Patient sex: F
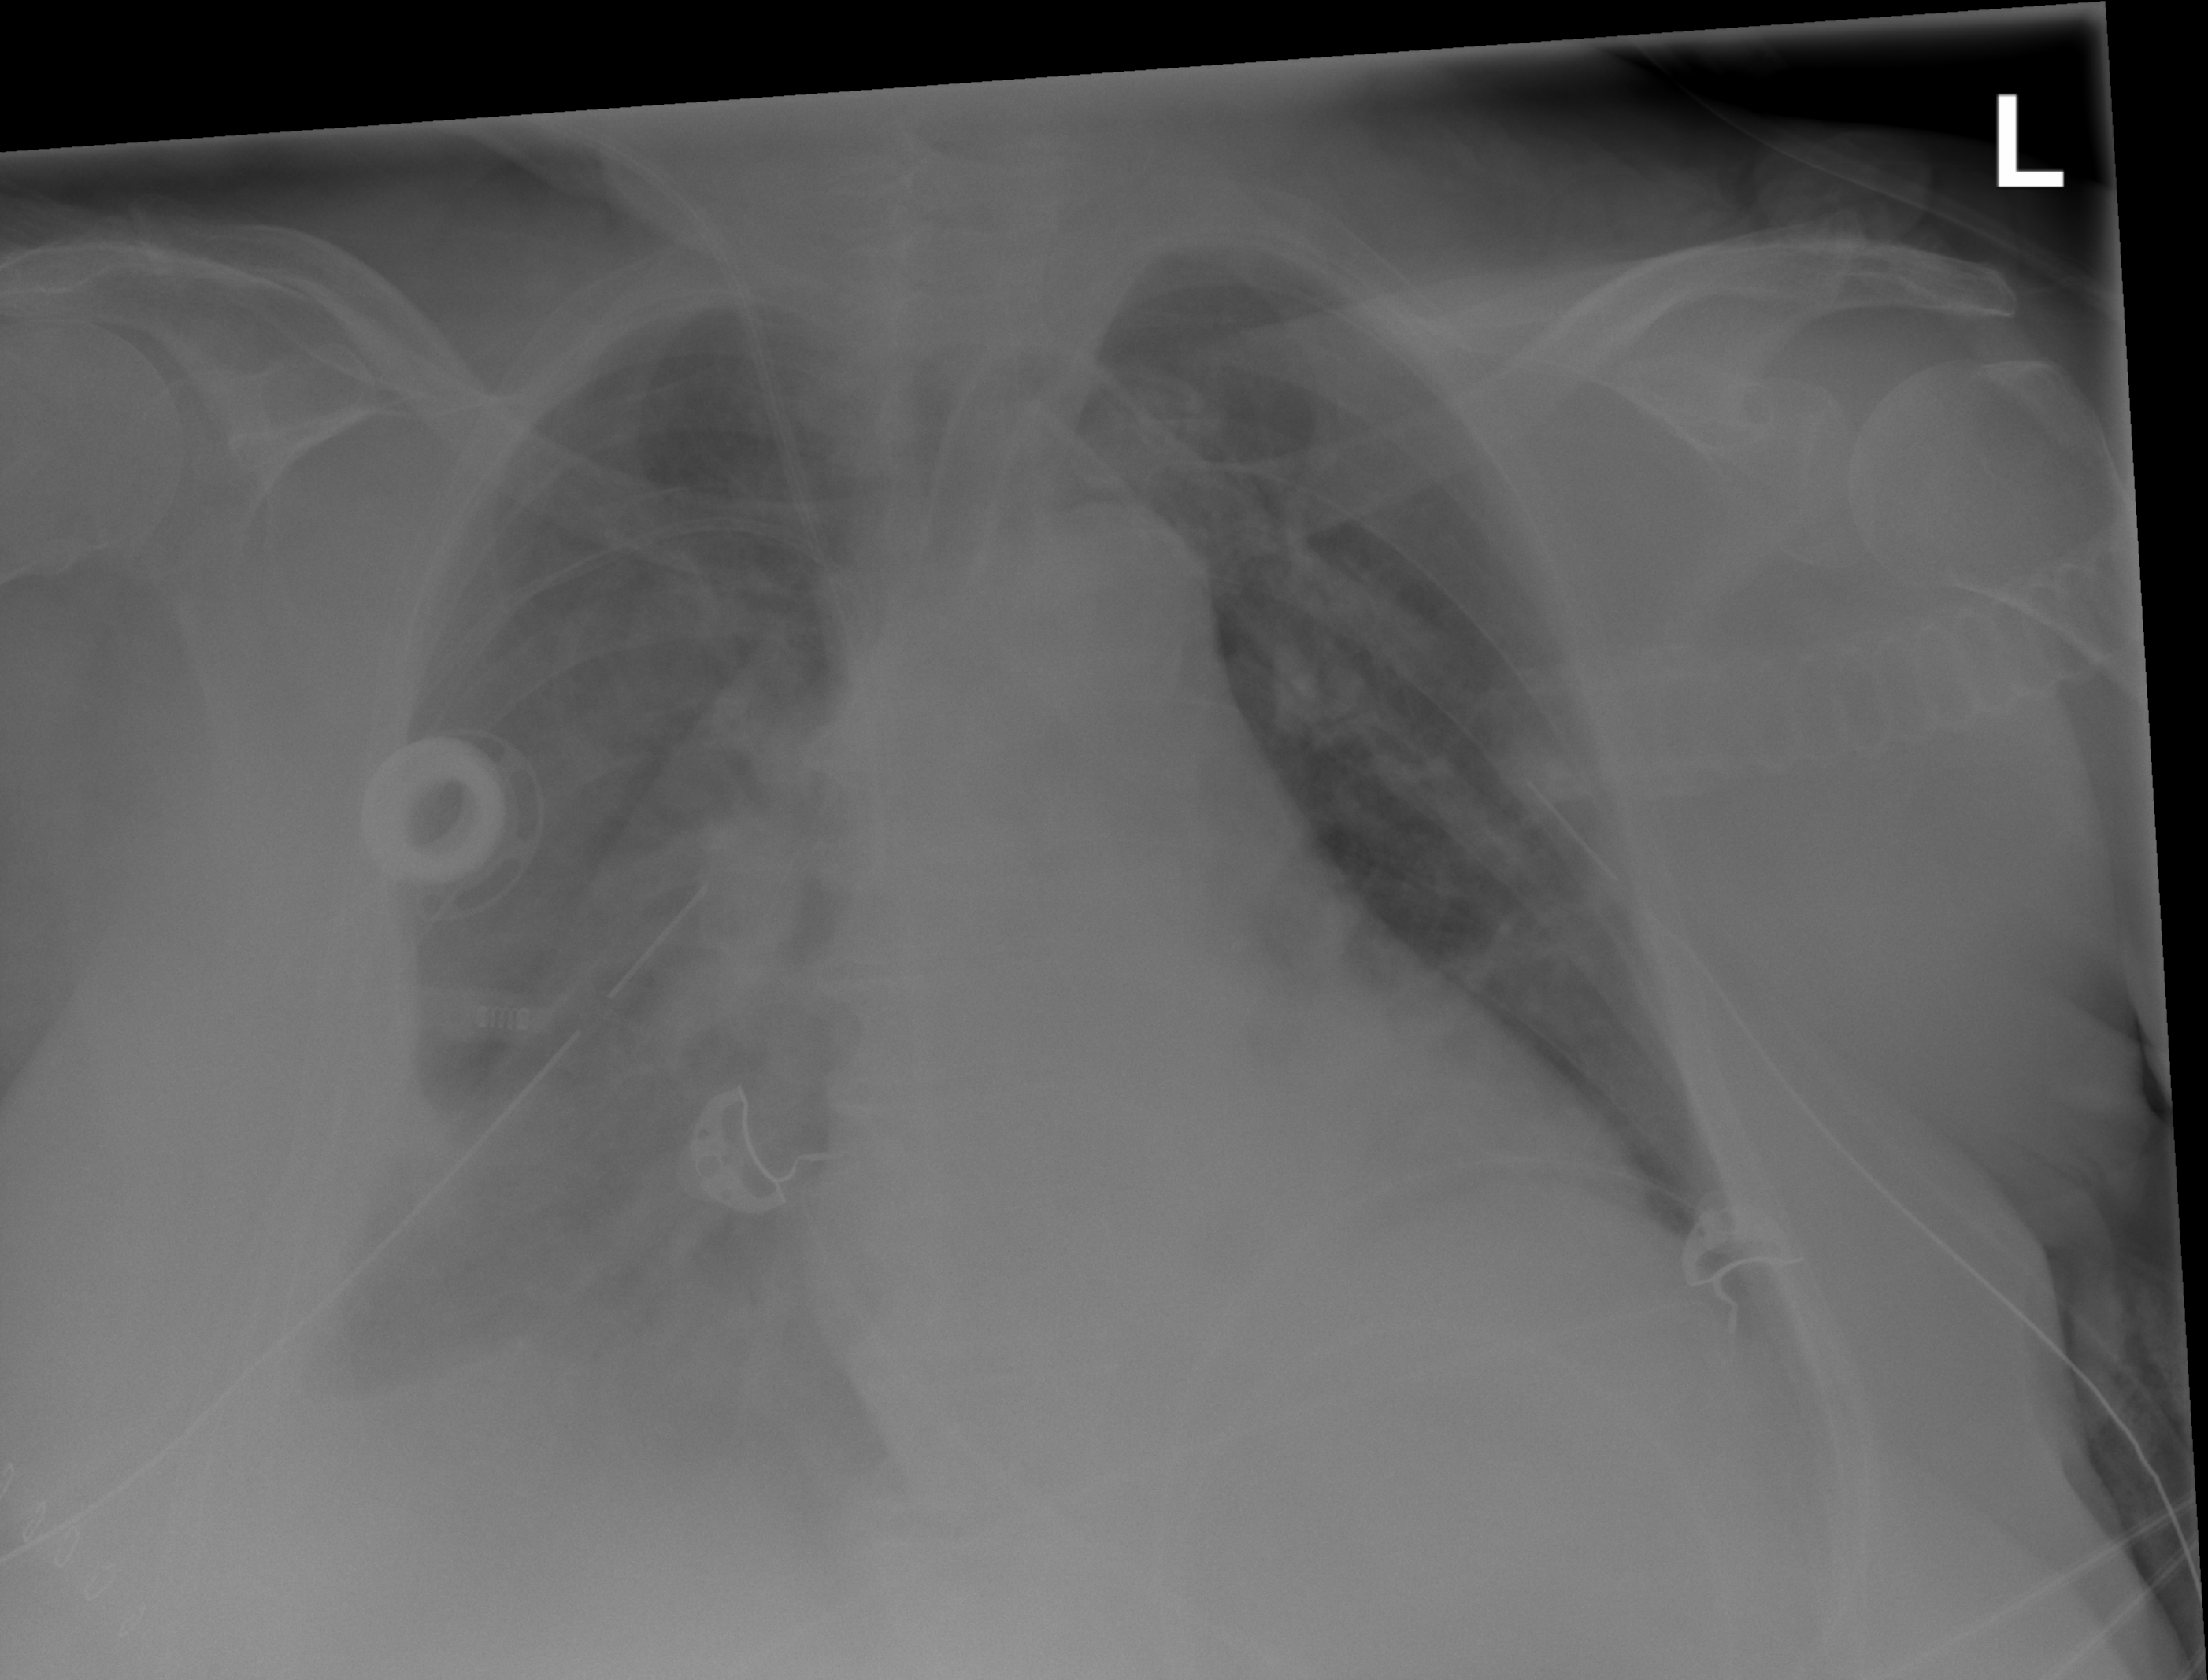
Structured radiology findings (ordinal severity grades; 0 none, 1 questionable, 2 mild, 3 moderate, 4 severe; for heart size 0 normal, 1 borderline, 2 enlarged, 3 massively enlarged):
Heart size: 2
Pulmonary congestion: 2
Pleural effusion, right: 3
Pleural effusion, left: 0
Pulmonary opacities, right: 0
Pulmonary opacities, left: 0
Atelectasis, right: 3
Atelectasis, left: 0